Question: I got a ListView with items in it.
When the user clicks an item it's height should scale to zero and all items below should scroll up.
My code below doesnt work.
With my code the item which was clicked scales right, but the items below dont scroll up, they stay at the same position.
I've also tried it with an LinearLayout but there is the same problem.
There is an app which does this right. It's called <URL>.

My current implementation looks like this:
'''
@Override
public void onItemClick(AdapterView<?> arg0, View v, final int index,
long id) {
Animation anim = AnimationUtils.loadAnimation(getActivity(),
R.anim.scaleup);
v.startAnimation(anim);
}
'''
'''
<set android:shareInterpolator="false" >
<scale
android:duration="700"
android:fillAfter="false"
android:fillBefore="false"
android:fromXScale="1.0"
android:fromYScale="1.0"
android:interpolator="@android:anim/accelerate_decelerate_interpolator"
android:pivotY="0%"
android:toXScale="1.0"
android:toYScale="0.0" />
</set>
'''
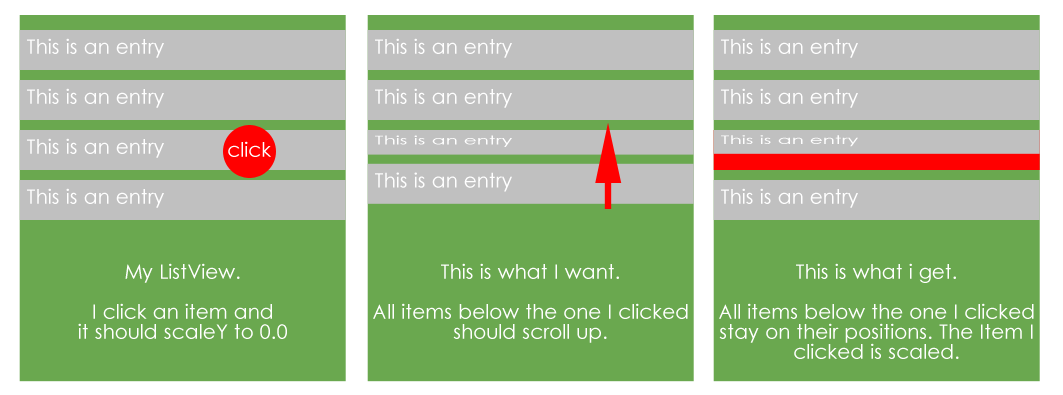
Answer: Here's a class I made (modified from <URL> that may give you the functionality you want.
'''
public class FadeUpAnimation extends Animation {
int mFromHeight;
View mView;
public FadeUpAnimation(View view) {
this.mView = view;
this.mFromHeight = view.getHeight();
}
@Override
protected void applyTransformation(float interpolatedTime, Transformation t) {
int newHeight;
newHeight = (int) (mFromHeight * (1 - interpolatedTime));
mView.getLayoutParams().height = newHeight;
mView.setAlpha(1 - interpolatedTime);
mView.requestLayout();
}
@Override
public void initialize(int width, int height, int parentWidth,
int parentHeight) {
super.initialize(width, height, parentWidth, parentHeight);
}
@Override
public boolean willChangeBounds() {
return true;
}
}
'''
Then this is how I'm using it
'''
View tv = ...
Animation a = new FadeUpAnimation(tv);
a.setInterpolator(new AccelerateInterpolator());
a.setDuration(300);
tv.setAnimation(a);
tv.startAnimation(a);
'''
You can play with it to see if you can get it to fit your needs.